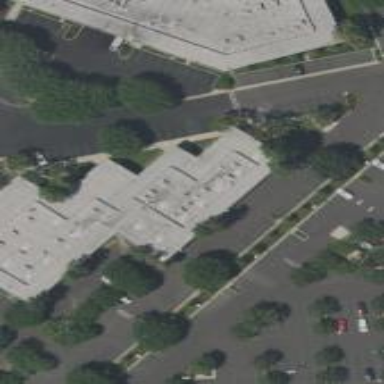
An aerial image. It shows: Commercial building.